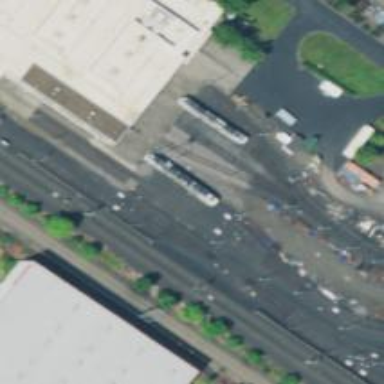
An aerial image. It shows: Light rail yard with electrified contact lines.